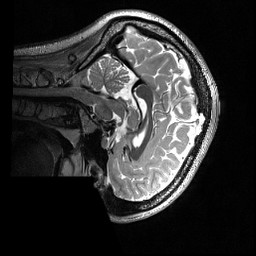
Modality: T2w
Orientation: sagittal
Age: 22
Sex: female
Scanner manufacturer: siemens
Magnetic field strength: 3 T
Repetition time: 3.2 s
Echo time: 0.56 s